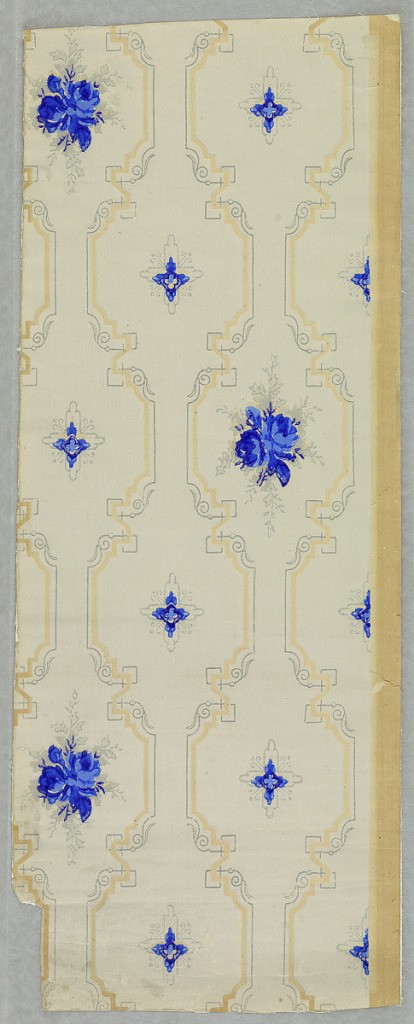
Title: Sidewall
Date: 1860–70
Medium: Machine-printed
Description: Vertical rectangle with plain right edge. Slender arabesque framework widening into rectangles which enclose alternating bouquets of roses and simple four-pointed motif.